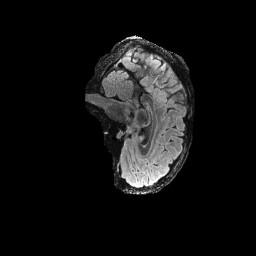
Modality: FLAIR
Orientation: sagittal
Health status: ill
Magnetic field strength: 3 T